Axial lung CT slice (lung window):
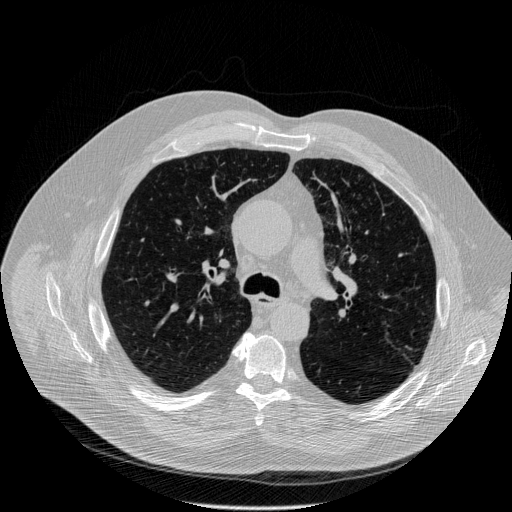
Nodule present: no